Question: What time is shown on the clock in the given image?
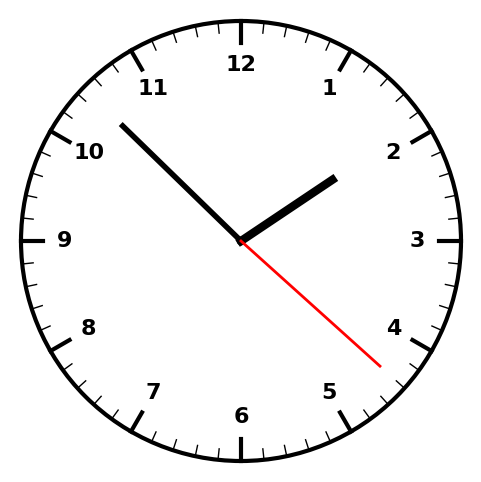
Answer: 01:52:22